Field crop: maize
Growth stage: 2
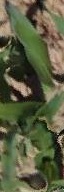
Species: maize